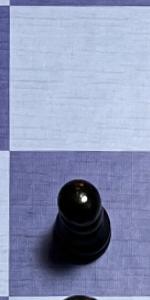
Label: Pawn_Black